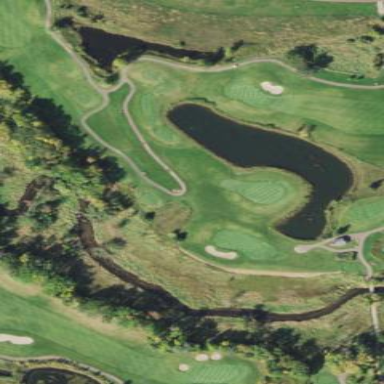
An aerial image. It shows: Water hazard in golf course. The hazard is natural water feature.